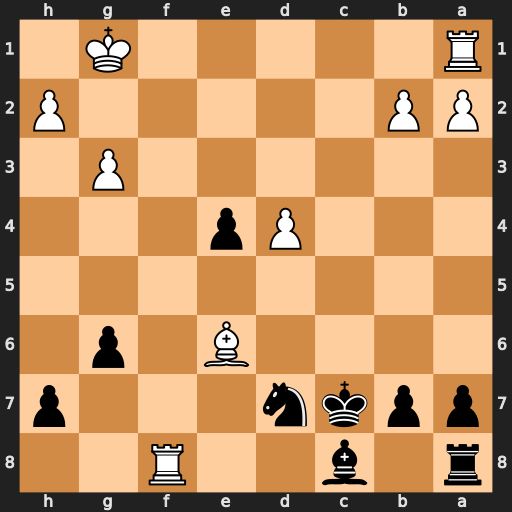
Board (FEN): r1b2R2/ppkn3p/4B1p1/8/3Pp3/6P1/PP5P/R5K1
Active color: b
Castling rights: -
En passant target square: -
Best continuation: Nxf8 Rc1+ Kd8